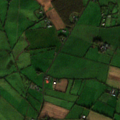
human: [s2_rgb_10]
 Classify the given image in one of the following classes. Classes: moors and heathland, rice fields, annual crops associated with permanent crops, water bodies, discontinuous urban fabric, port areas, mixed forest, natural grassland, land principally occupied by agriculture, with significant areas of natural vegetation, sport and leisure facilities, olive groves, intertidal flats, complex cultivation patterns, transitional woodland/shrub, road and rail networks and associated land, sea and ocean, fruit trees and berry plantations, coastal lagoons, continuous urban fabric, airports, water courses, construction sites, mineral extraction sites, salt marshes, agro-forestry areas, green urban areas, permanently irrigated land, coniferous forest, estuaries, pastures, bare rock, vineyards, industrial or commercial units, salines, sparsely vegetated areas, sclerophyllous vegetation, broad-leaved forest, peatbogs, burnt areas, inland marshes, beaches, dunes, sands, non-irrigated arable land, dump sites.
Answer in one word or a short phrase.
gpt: pastures